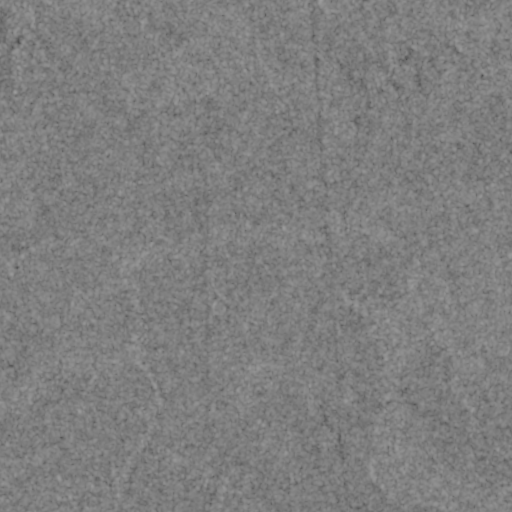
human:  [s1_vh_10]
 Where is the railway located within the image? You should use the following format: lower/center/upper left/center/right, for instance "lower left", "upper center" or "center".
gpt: The railway is located in the lower of the image.
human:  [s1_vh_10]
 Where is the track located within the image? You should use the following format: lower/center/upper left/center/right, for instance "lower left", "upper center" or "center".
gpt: There is no track in the image.

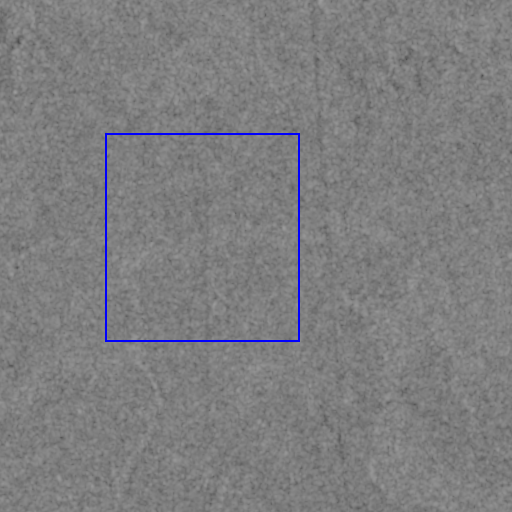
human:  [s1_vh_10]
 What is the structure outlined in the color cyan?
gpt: There is no cyan outline.
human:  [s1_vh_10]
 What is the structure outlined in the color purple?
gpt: There is no structure outlined in purple.